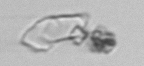
Label: detritus_transparent